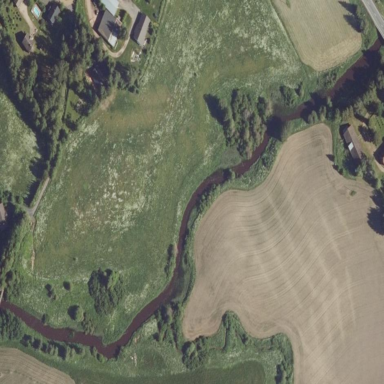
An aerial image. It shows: River flowing through the landscape.